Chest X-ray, AP view. Patient: 56 years old, sex M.
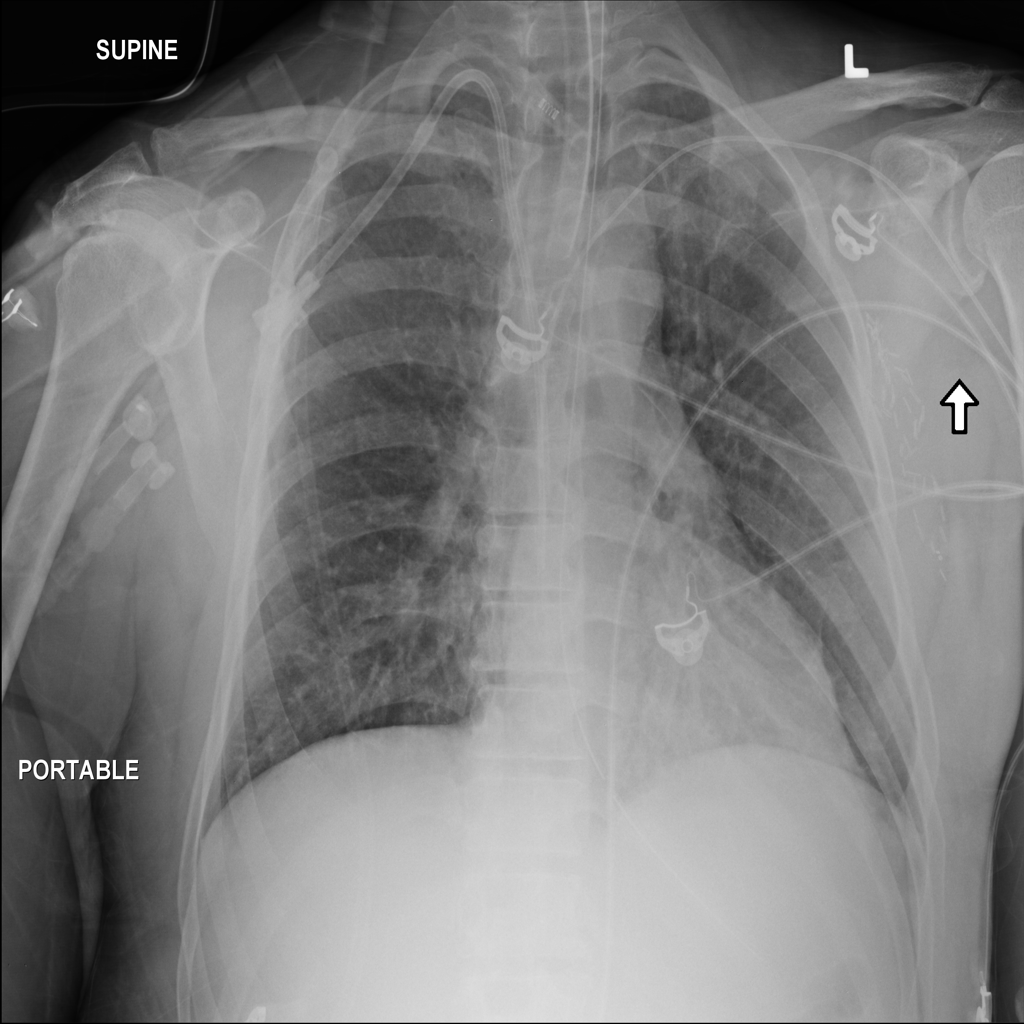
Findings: Infiltration